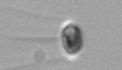
Label: Chaetoceros